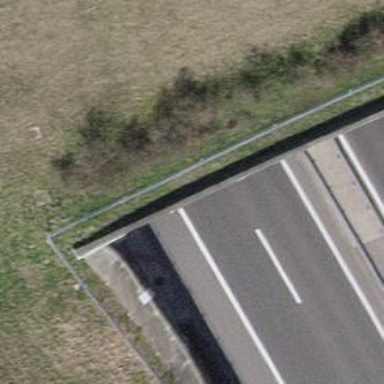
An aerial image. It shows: Tunnel on asphalt motorway.